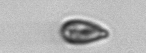
Label: Cryptophyta